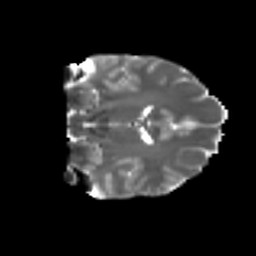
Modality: T2w
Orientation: coronal
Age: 27
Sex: female
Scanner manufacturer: ge
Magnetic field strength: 3 T
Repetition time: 7.8 s
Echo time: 0.0606 s